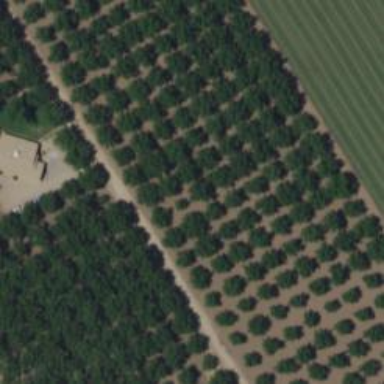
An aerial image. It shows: Orchard.